Field crop: maize
Growth stage: 1
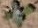
Species: chenopodium